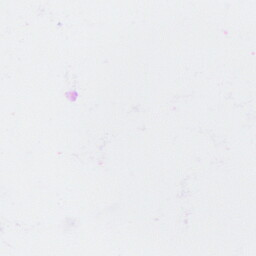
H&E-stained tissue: Breast